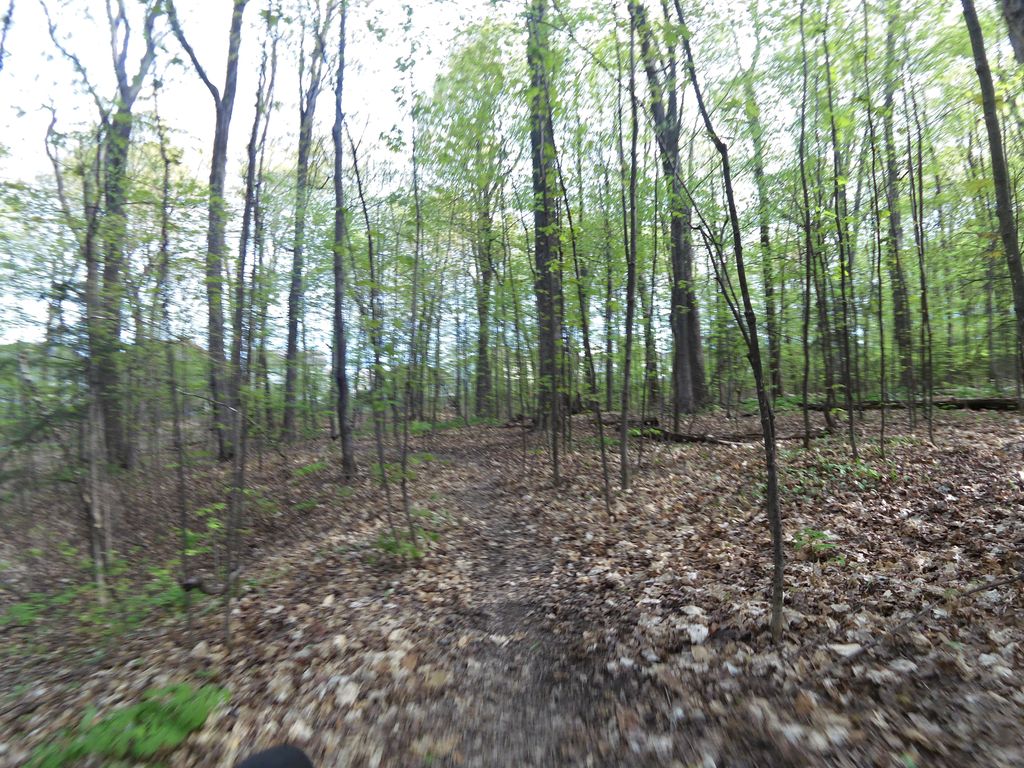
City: ottawa-gatineau